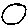
Label: circle